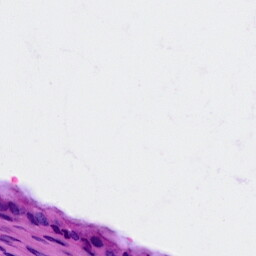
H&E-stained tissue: Cervix